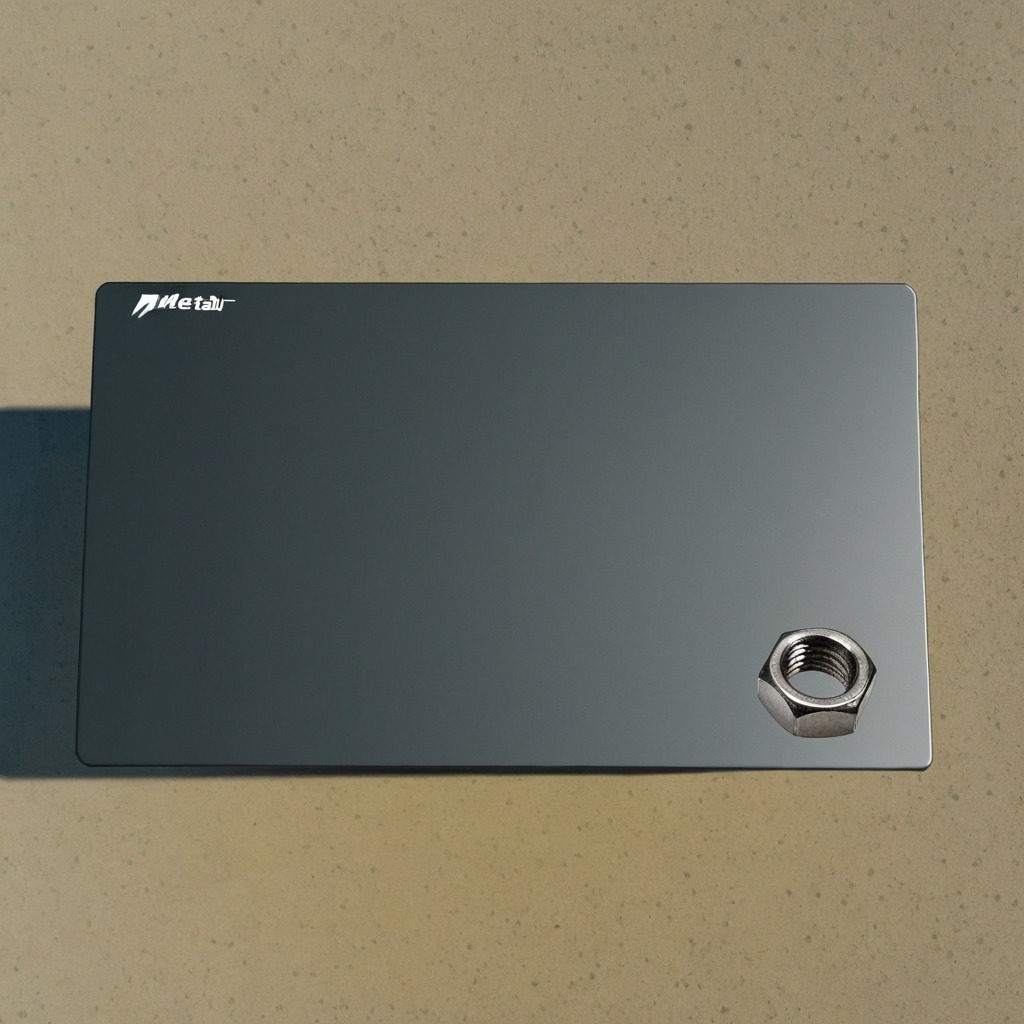
A metal nut is lying on a textured surface.